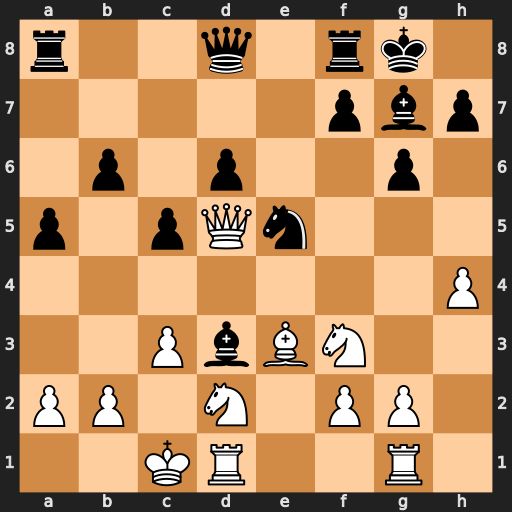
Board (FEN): r2q1rk1/5pbp/1p1p2p1/p1pQn3/7P/2PbBN2/PP1N1PP1/2KR2R1
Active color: w
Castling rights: -
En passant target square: -
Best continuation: Bg5 Qc7 Nxe5